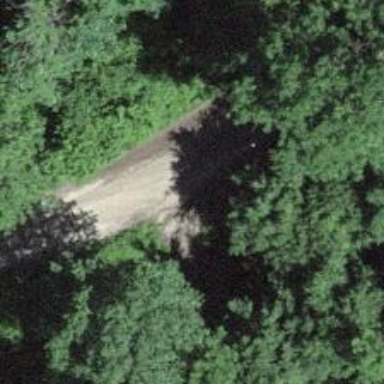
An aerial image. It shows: Unpaved track with grade2 track type.